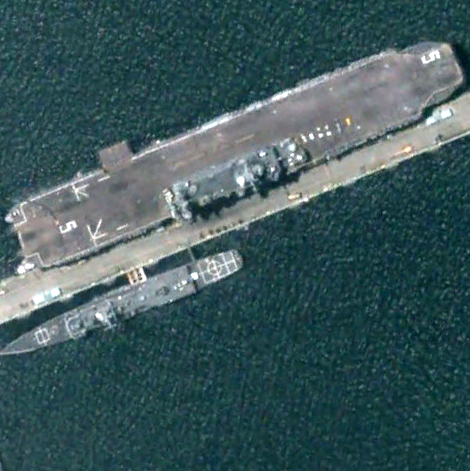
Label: assault